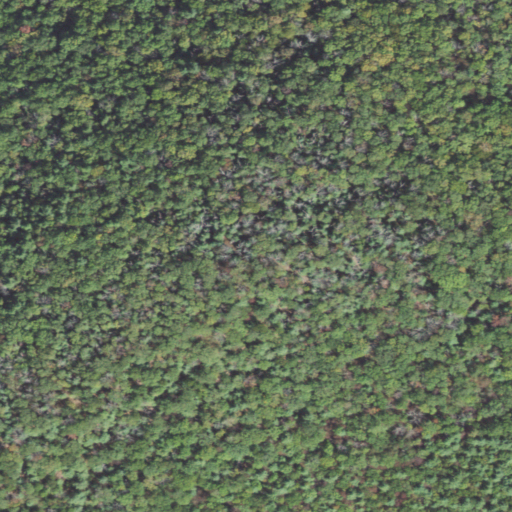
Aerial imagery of mountain in Pennsylvania named Graefenburg Hill containing mixed forest, deciduous forest, and evergreen forest